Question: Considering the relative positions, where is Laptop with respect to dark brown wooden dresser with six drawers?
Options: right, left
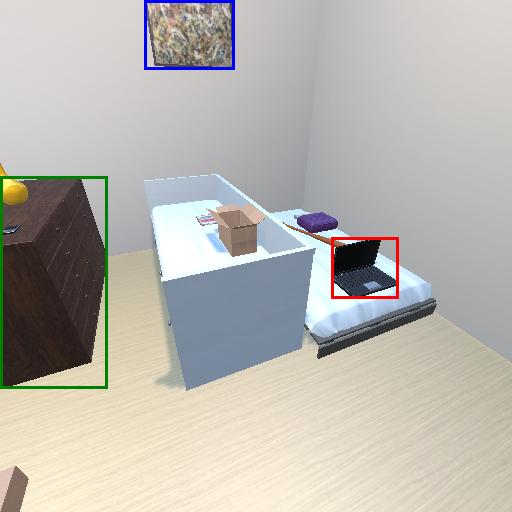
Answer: right